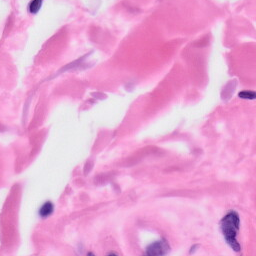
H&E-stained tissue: Skin